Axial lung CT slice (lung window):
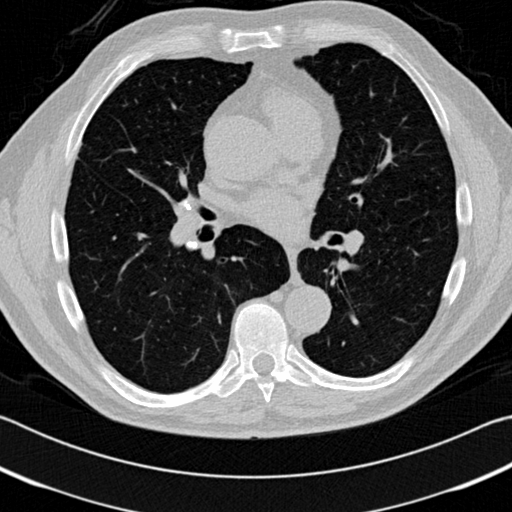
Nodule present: no